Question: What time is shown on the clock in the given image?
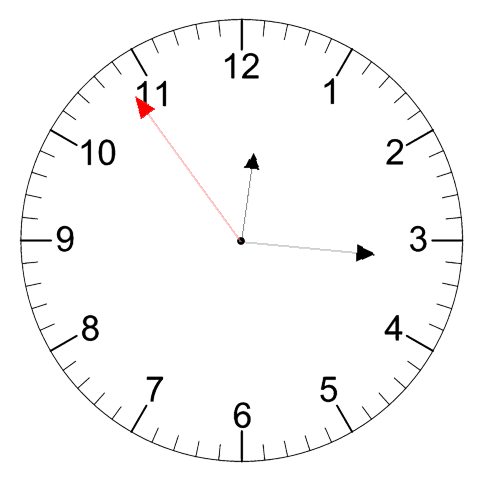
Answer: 12:15:54